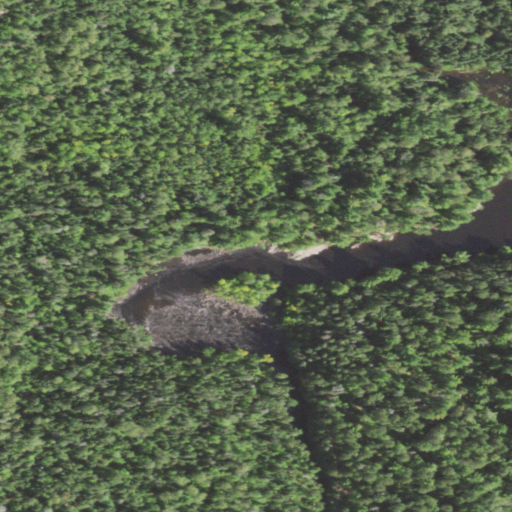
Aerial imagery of valley in Minnesota named Vermilion Gorge containing mixed forest, woody wetlands, evergreen forest, herbaceous wetlands, deciduous forest, and open water